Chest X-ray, PA view. Patient: 36 years old, sex M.
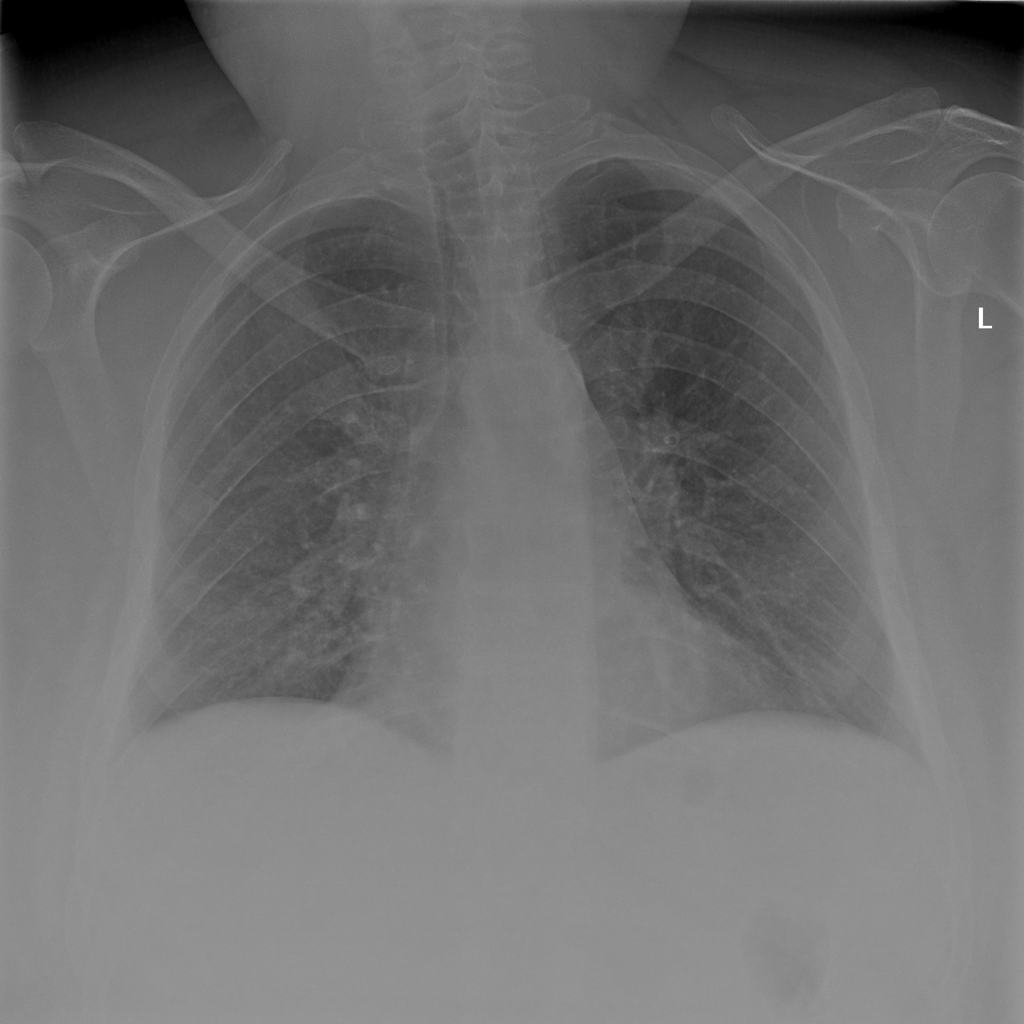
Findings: No Finding